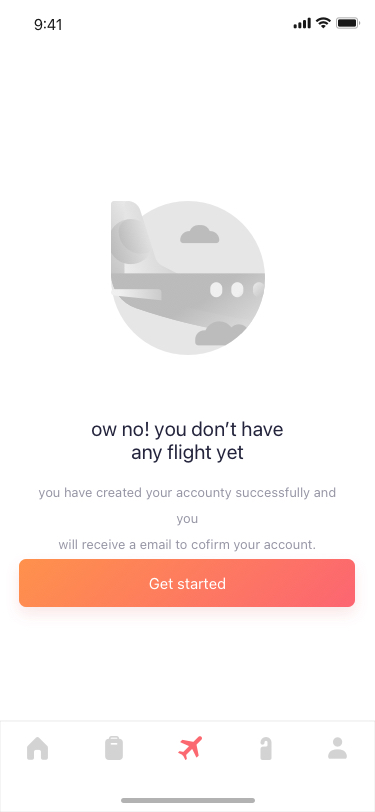
Text in this UI design:
ow no! you don’t have
any flight yet
you have created your accounty successfully and you
will receive a email to cofirm your account.